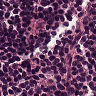
Metastatic tissue present: no